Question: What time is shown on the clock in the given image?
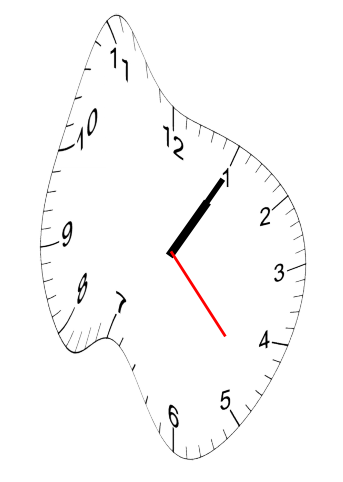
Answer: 01:05:23